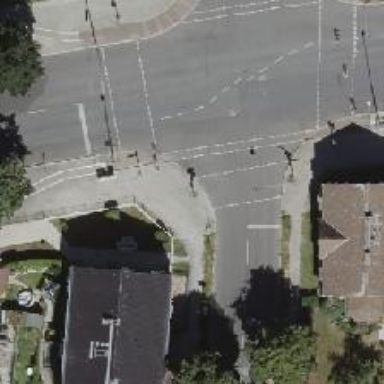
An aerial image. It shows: Road with traffic signals for signaling.